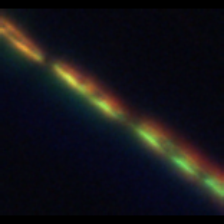
Taxon: Psuedo-nitzschia
Group: Diatoms